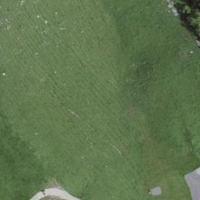
EUNIS habitat code: 23
Species observed at this site:
Vanessa cardui